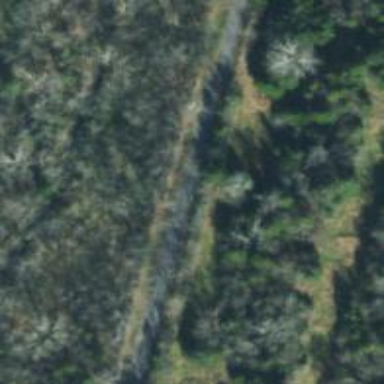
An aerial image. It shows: Abandoned railway.